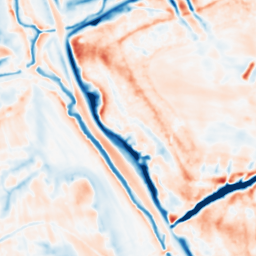
Category: multiscale
Decomposition family: dog_multiscale
Decomposition parameters: sigma_ratio: 1.6
n_scales: 4
base_sigma: 1
Upsampling method: sinc_hamming
Upsampling parameters: scale: 4
kernel_size: 16
Upsampling scale: 4